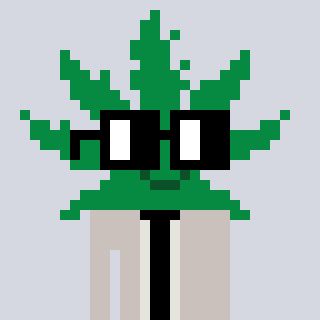
a pixel art character with square black glasses, a weed-shaped head and a foggrey-colored body on a cool background